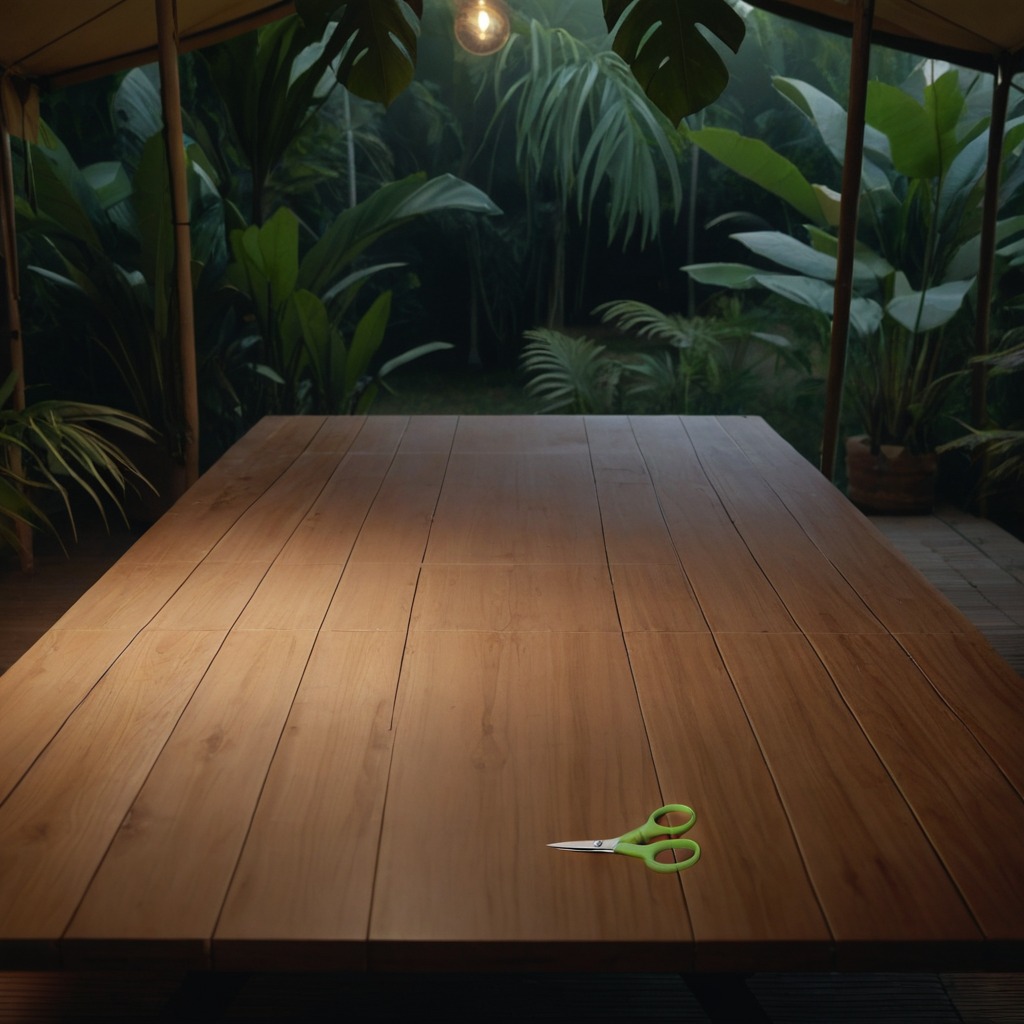
A scissor lying on the wooden table inside a jungle field workshop tent at night.